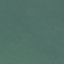
Land use / land cover: SeaLake